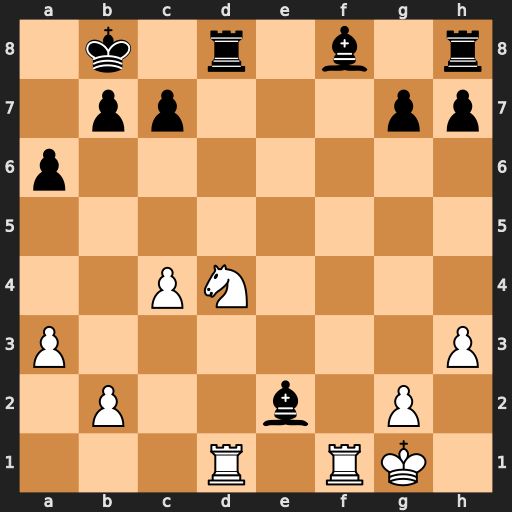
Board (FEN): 1k1r1b1r/1pp3pp/p7/8/2PN4/P6P/1P2b1P1/3R1RK1
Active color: w
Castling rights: -
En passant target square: -
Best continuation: Nc6+ bxc6 Rxd8+